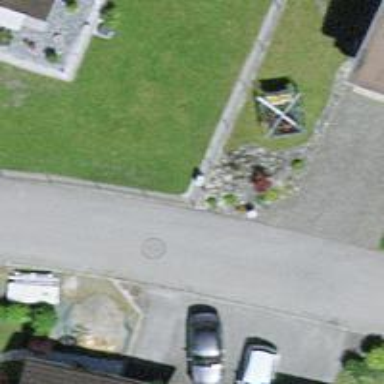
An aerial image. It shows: Smoothly paved residential road.